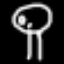
Label: mushroom